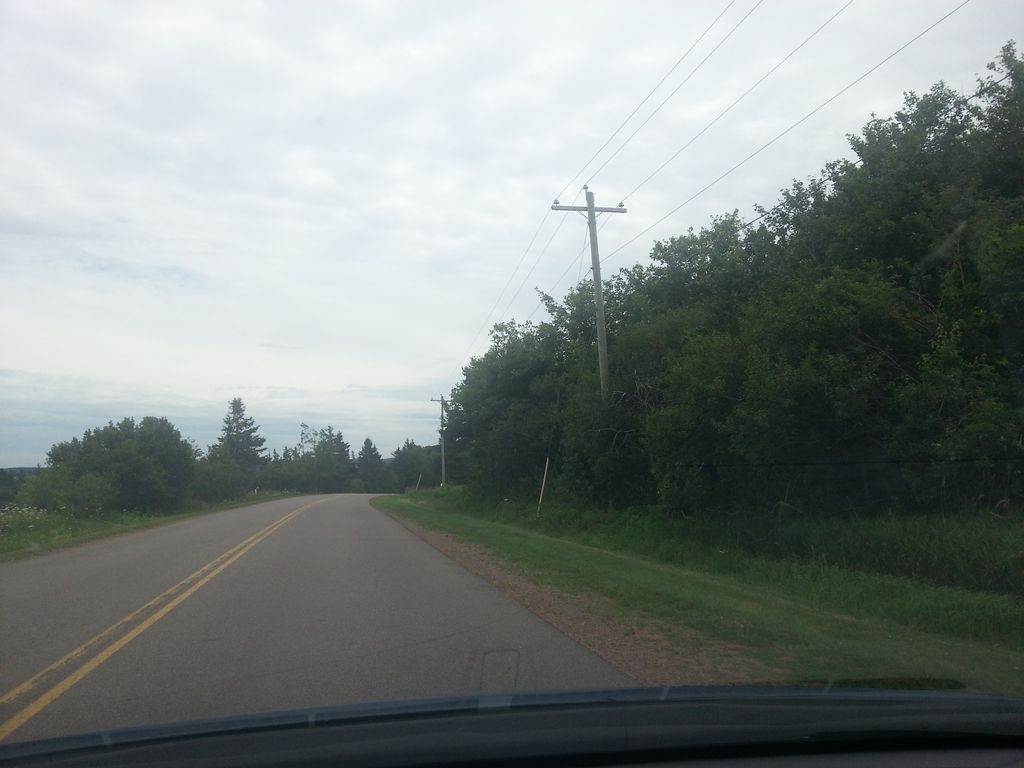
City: charlottetown